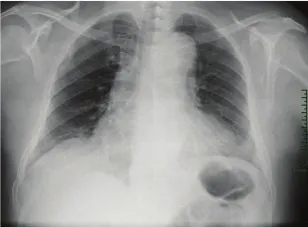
Anterior-posterior chest X-ray. A: At presentation showing enlargement of the mediastinum.
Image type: radiology (x_ray)